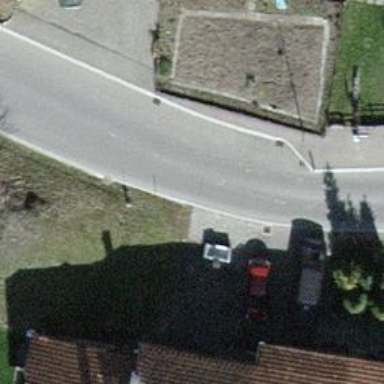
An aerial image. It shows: Tertiary road with asphalt surface.